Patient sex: M
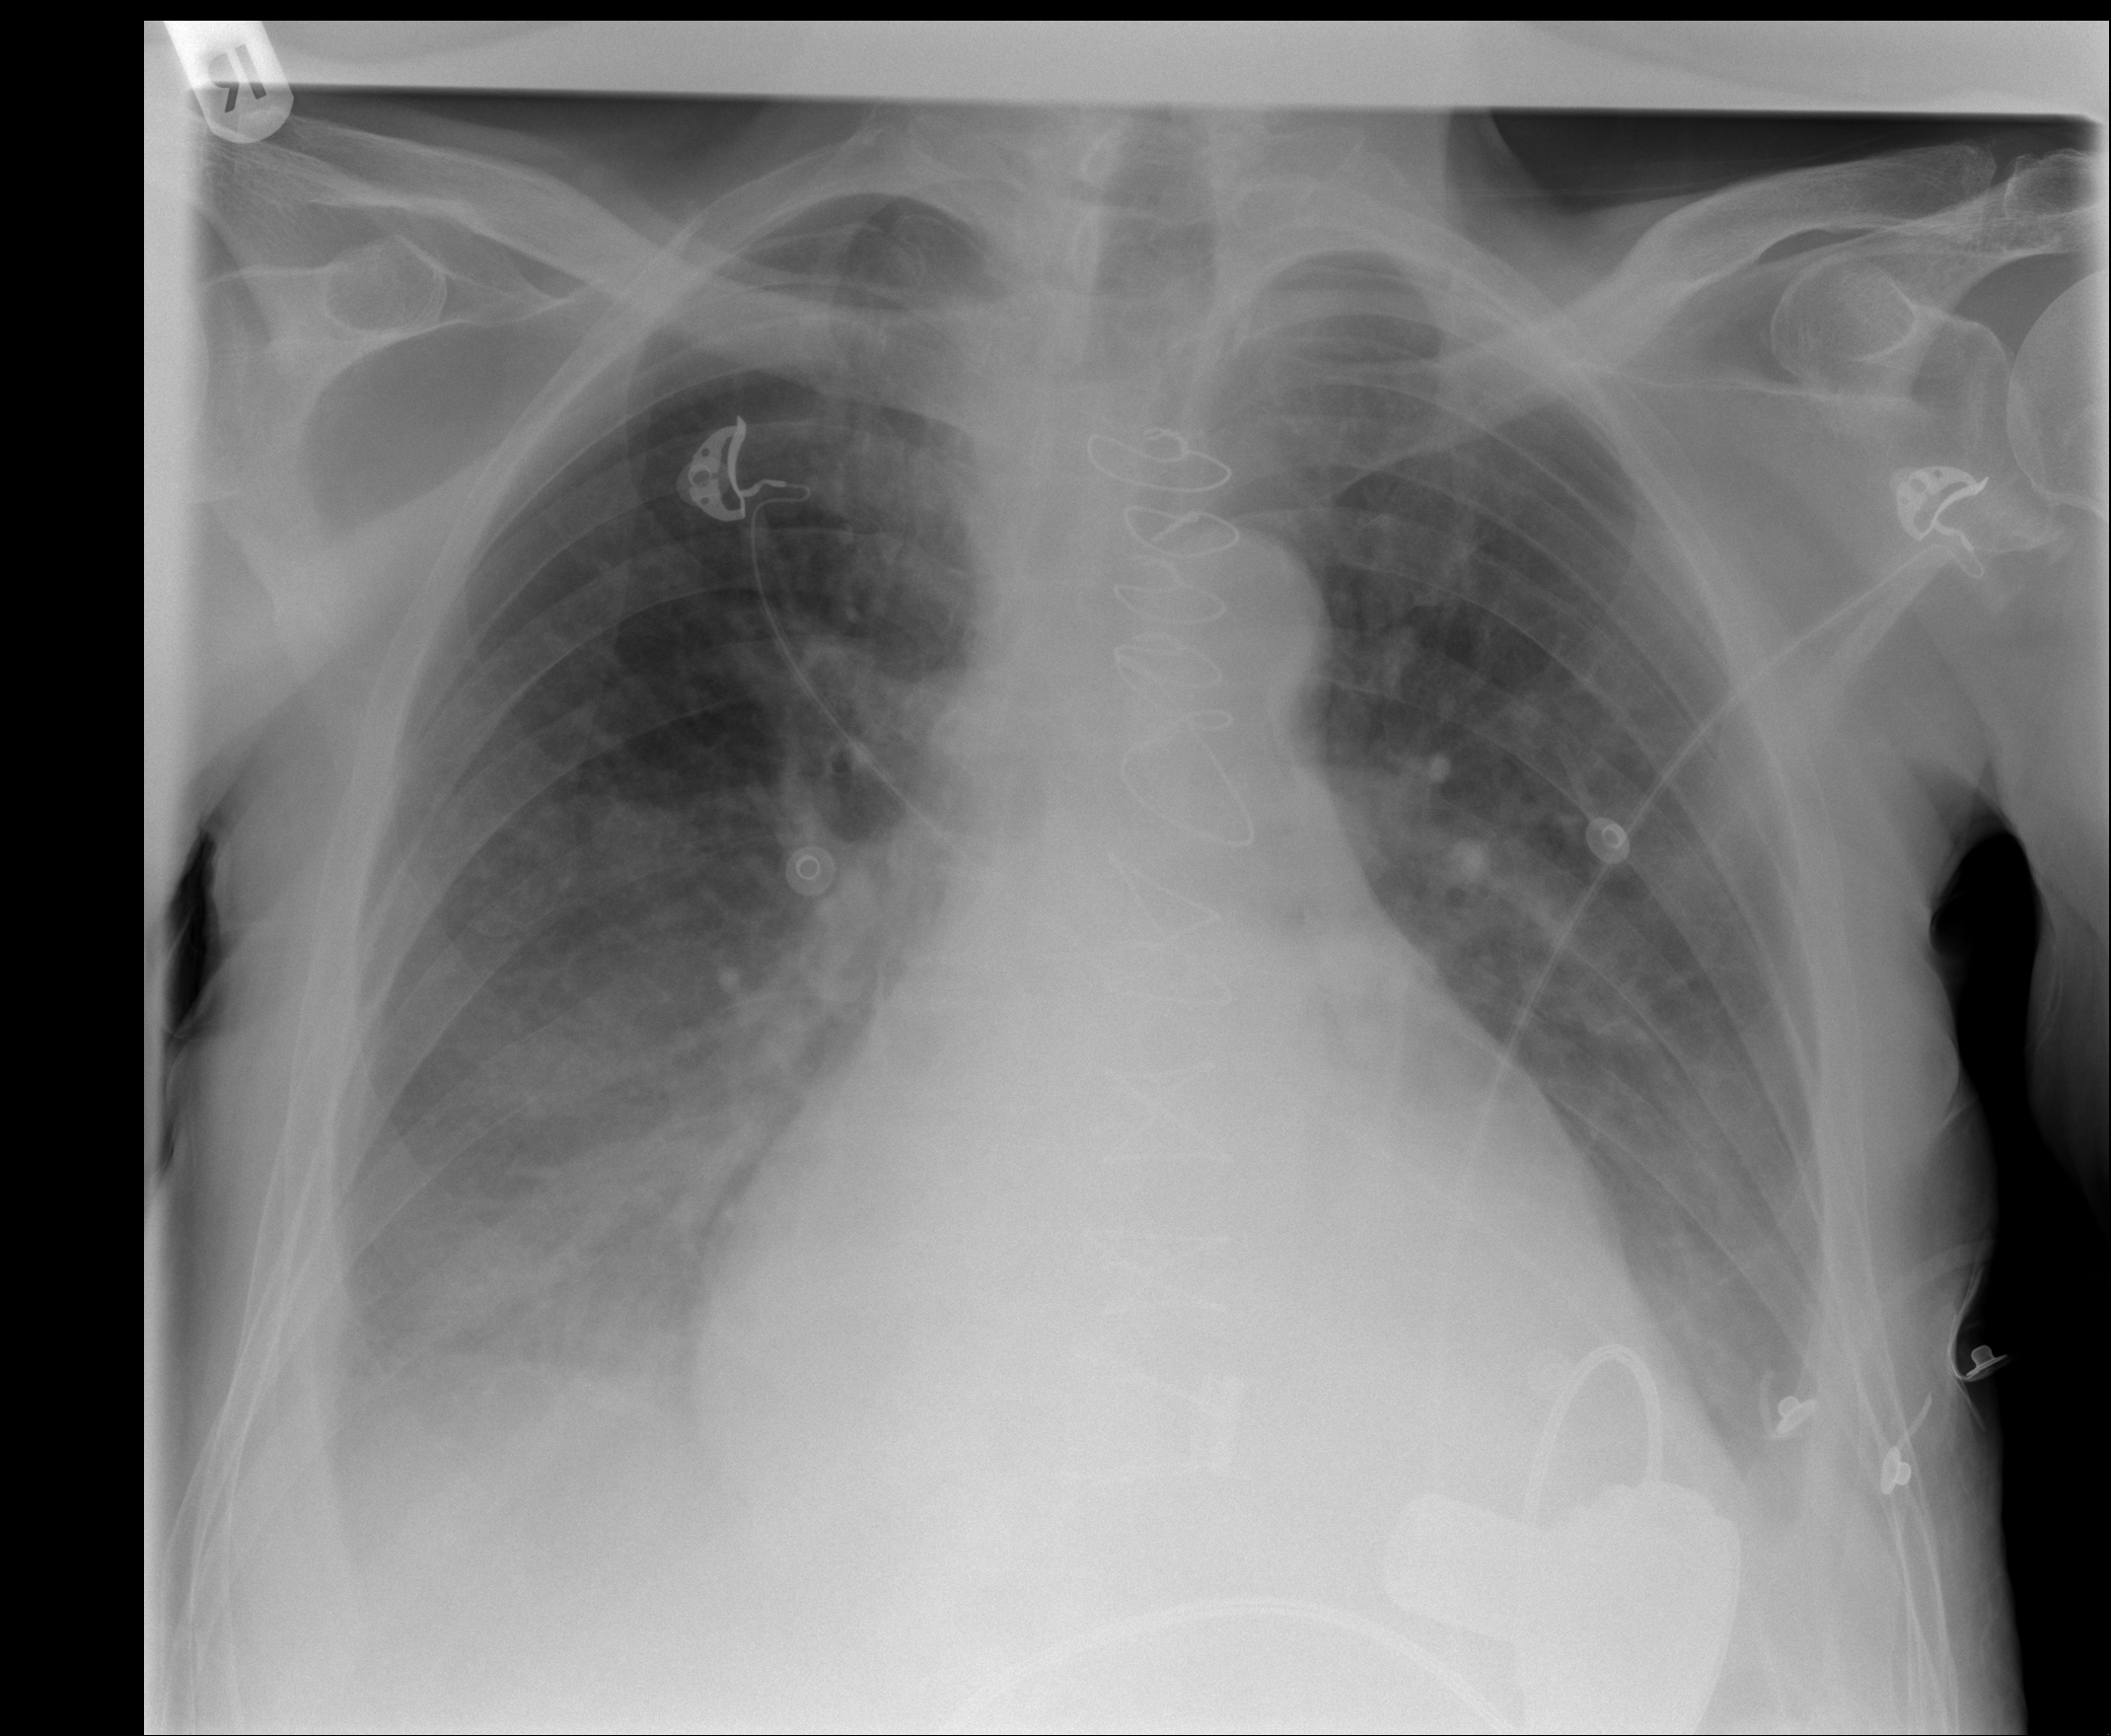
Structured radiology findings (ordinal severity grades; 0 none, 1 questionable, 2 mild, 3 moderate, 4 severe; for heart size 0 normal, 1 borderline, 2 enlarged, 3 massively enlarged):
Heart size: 3
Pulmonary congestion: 2
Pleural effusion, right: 2
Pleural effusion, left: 1
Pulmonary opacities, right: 0
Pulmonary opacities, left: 0
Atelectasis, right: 2
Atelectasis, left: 1